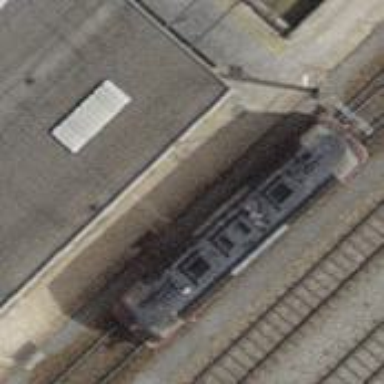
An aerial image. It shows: Railway switch.